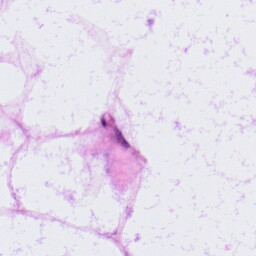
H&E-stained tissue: LymphNode